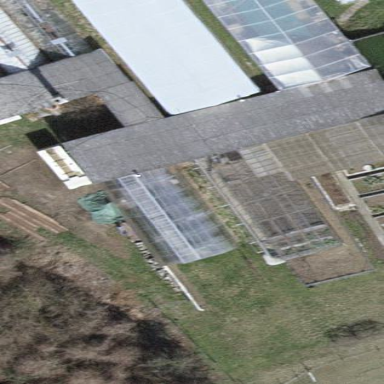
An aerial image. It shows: Greenhouse.